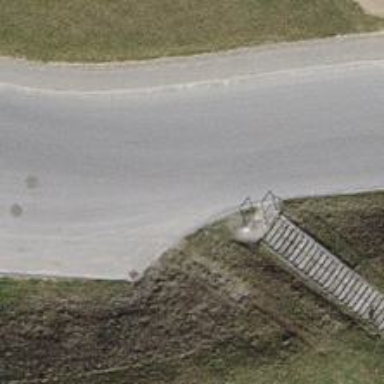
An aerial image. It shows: Set of steps on the road.